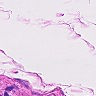
Metastatic tissue present: no